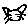
Label: cat